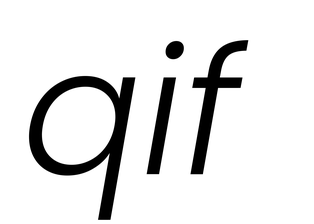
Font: Poppins-LightItalic